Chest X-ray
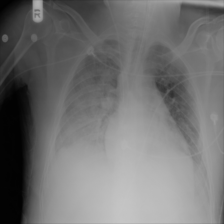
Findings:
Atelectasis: negative
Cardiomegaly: negative
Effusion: negative
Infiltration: positive
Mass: negative
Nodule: negative
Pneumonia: negative
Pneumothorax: negative
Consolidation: negative
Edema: negative
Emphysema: negative
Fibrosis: negative
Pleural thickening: negative
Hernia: negative